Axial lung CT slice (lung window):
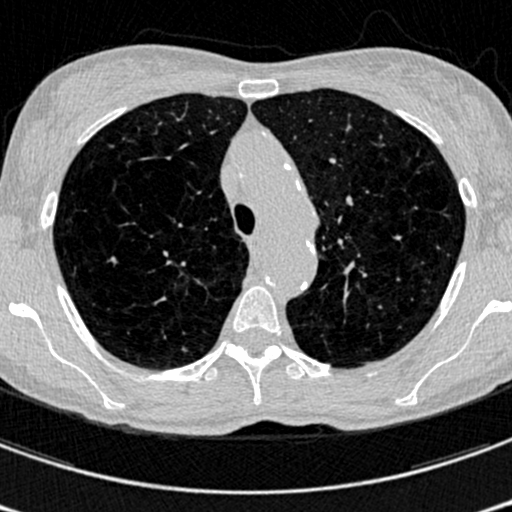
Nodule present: no